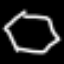
Label: octagon